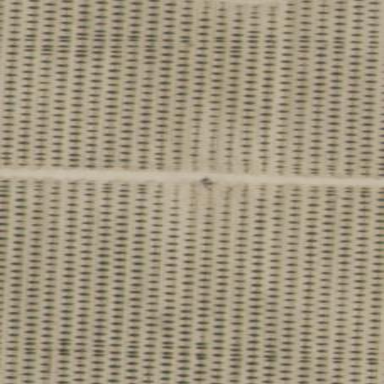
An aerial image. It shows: Vineyard.